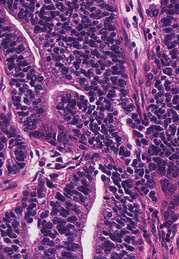
Tumor epithelial tissue: yes
Tumor-associated stroma tissue: yes
Normal tissue: no